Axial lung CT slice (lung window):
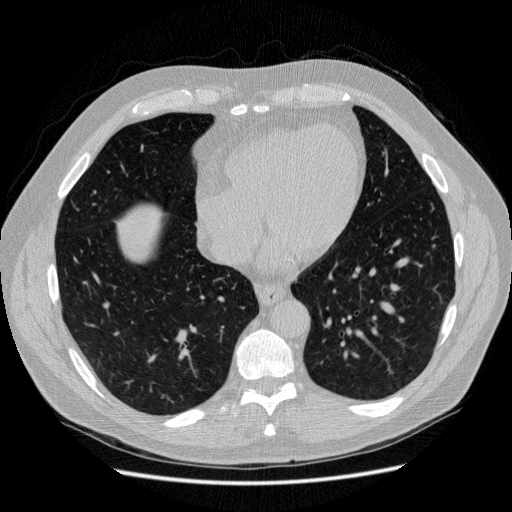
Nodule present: no